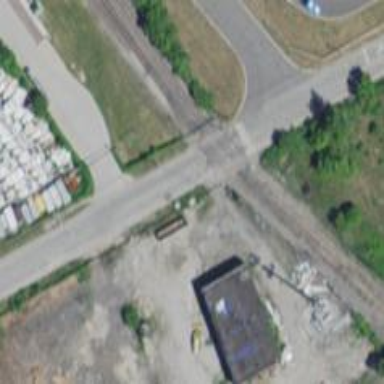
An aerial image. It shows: Level crossing along the railway.